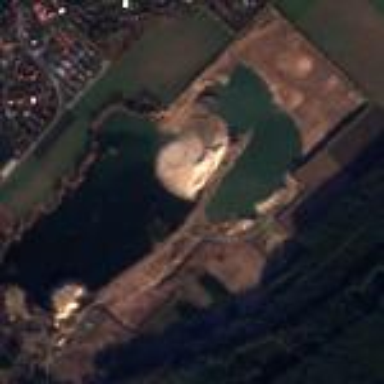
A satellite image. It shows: Quarry area.